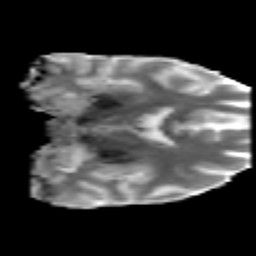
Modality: MD
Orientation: coronal
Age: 38
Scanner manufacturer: philips
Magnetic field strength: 3 T
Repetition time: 8.6 s
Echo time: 0.127 s